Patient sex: M
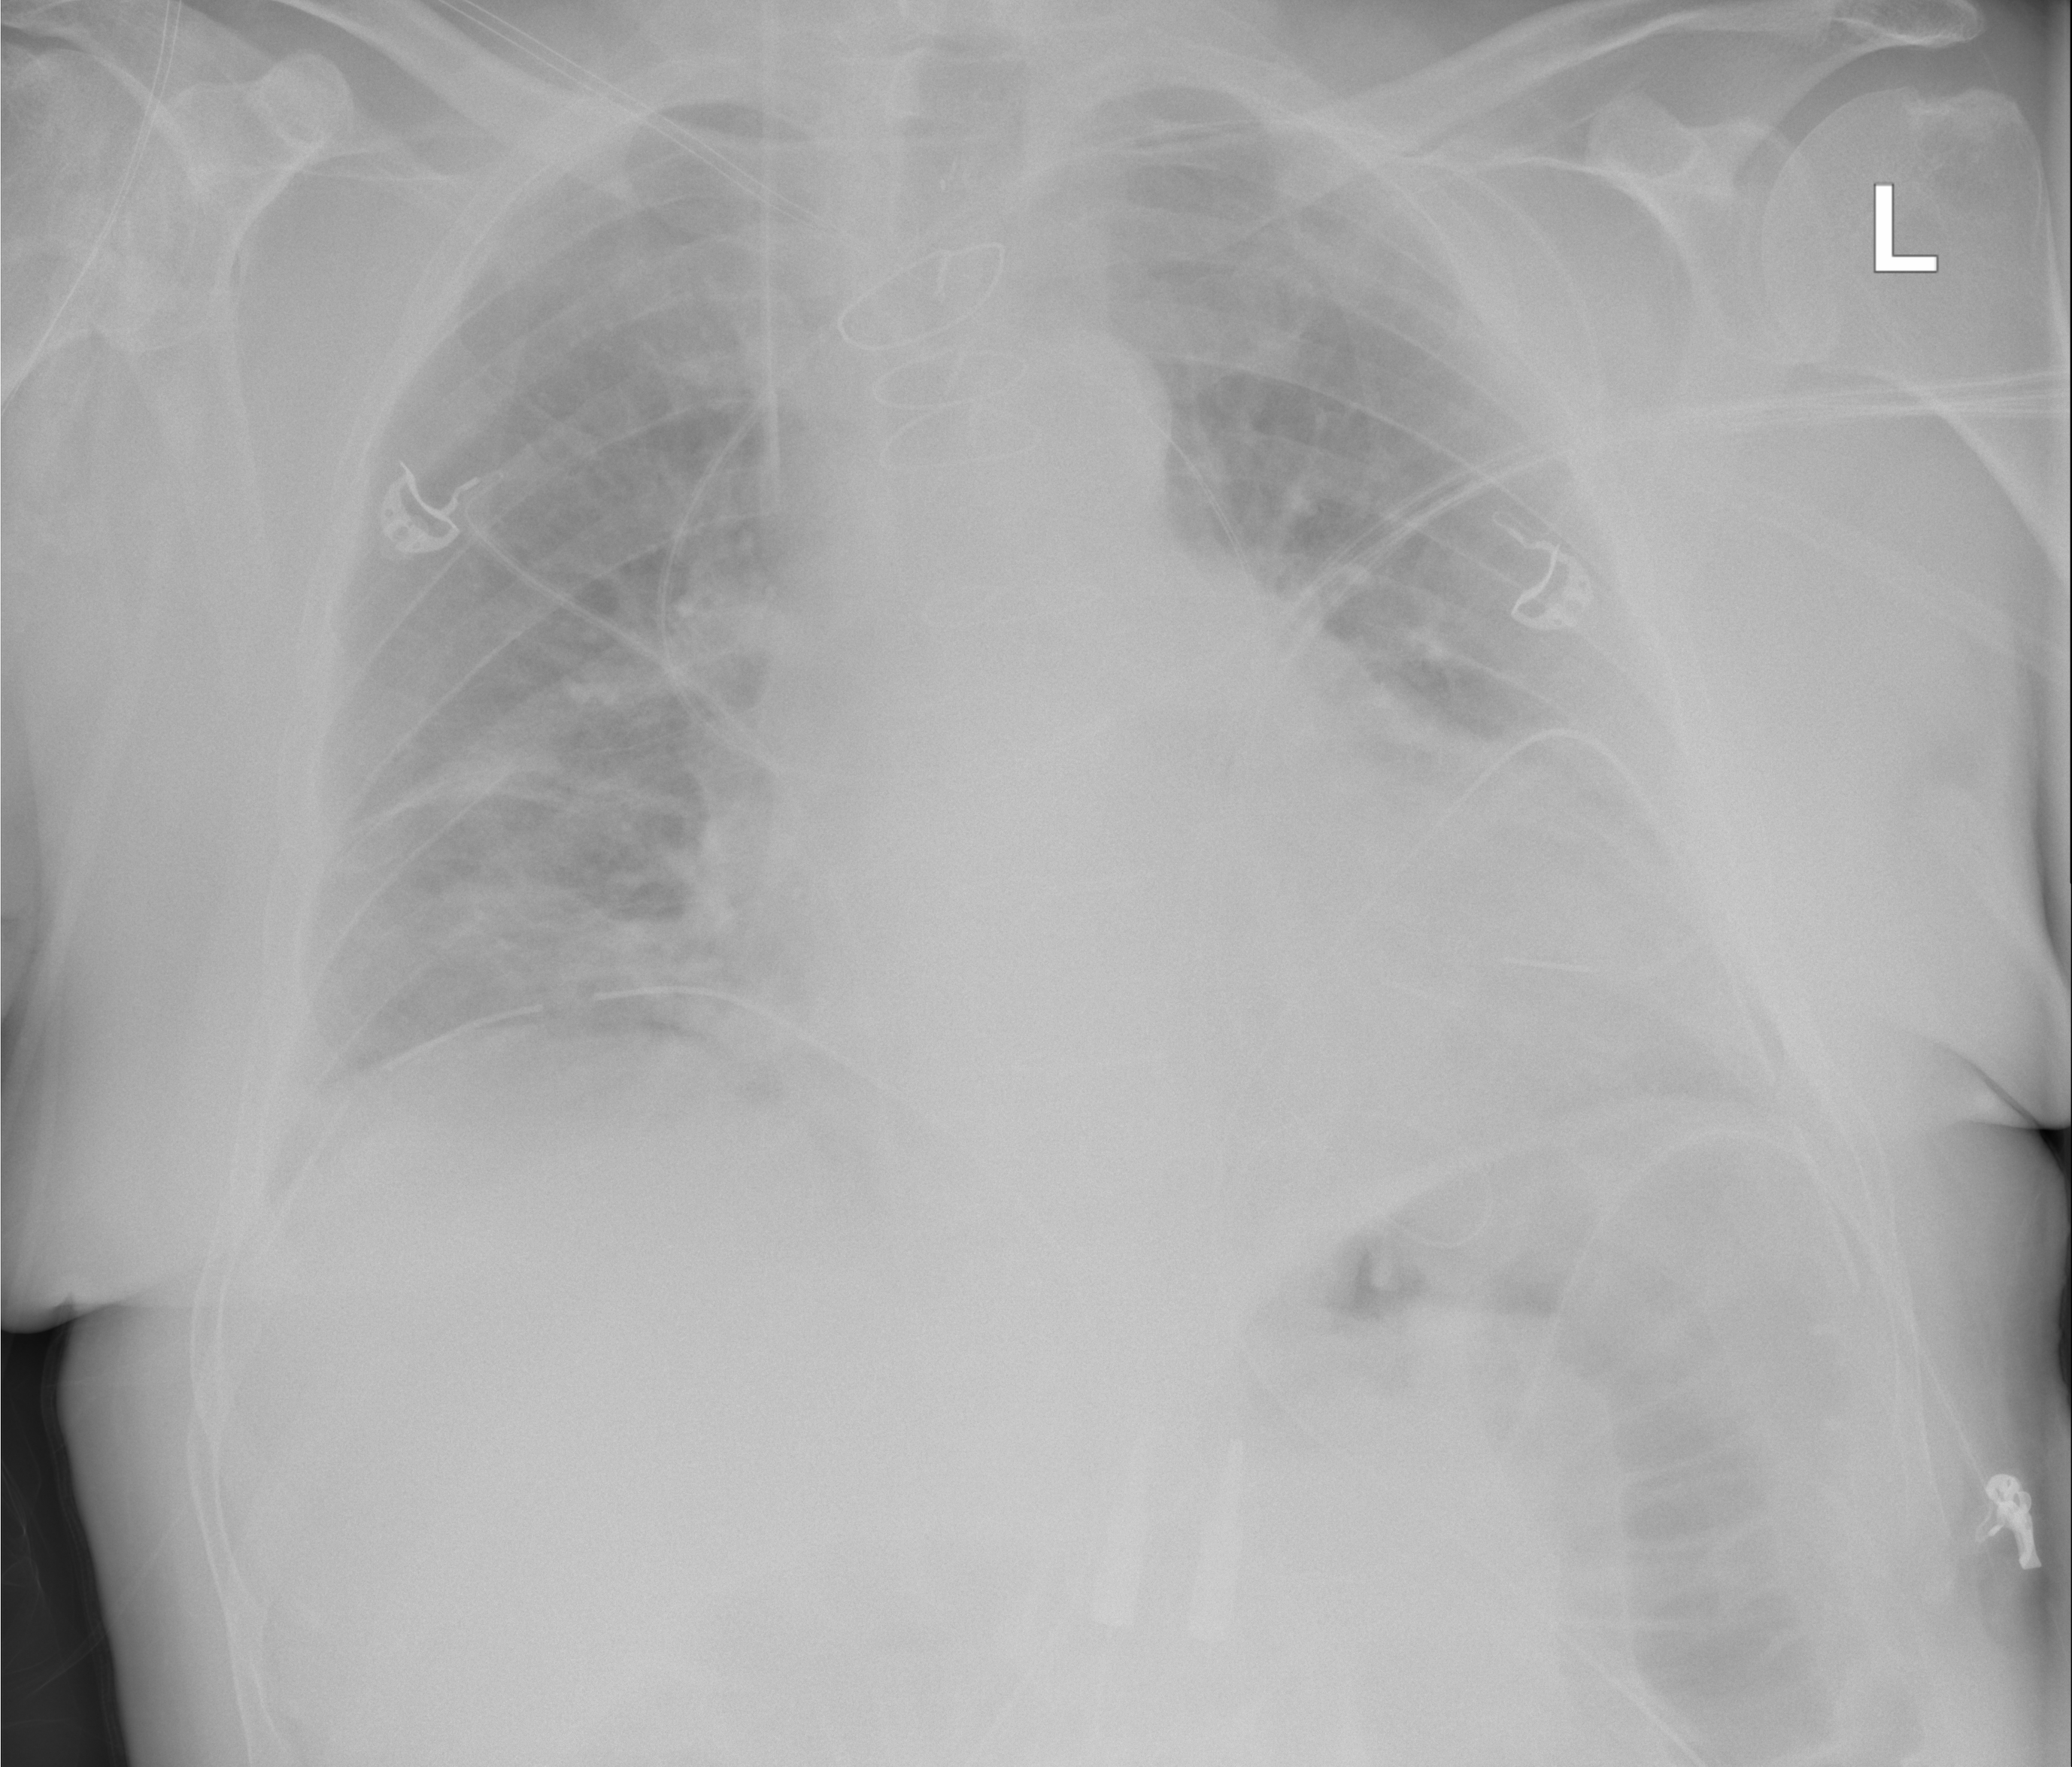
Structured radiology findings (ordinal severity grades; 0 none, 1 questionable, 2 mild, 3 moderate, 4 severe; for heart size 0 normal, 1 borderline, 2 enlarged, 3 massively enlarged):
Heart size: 2
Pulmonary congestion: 2
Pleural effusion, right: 0
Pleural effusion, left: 2
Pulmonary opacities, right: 0
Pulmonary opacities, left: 0
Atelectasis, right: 2
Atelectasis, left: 2